Aerial crown-view tile of a tropical tree (Barro Colorado Island, Panama), acquired 20240716:
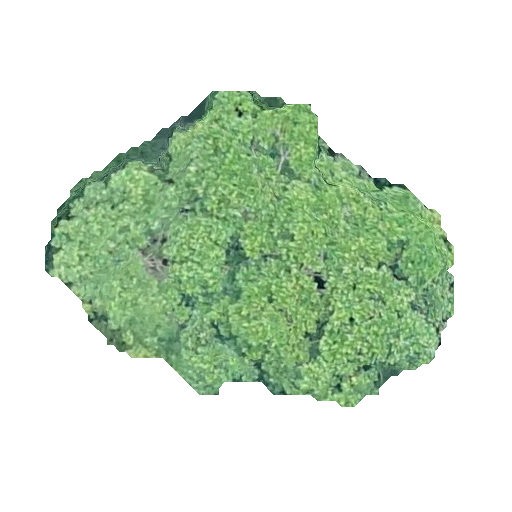
Species: Simarouba amara
GBIF accepted scientific name: Simarouba amara
Crown area: 137.232 m²